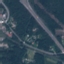
Label: Highway